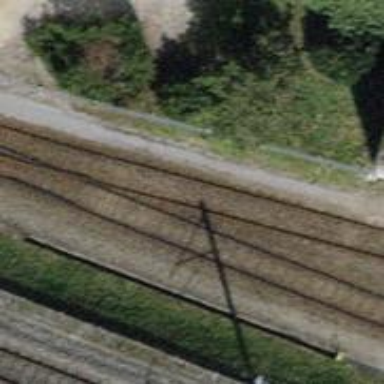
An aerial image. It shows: Single railway spur track.